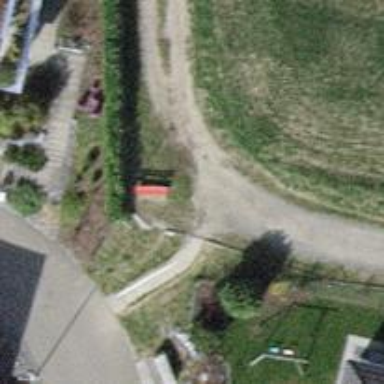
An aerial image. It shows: Red bench.